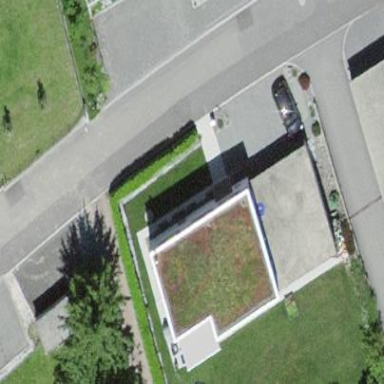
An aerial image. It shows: Detached building.